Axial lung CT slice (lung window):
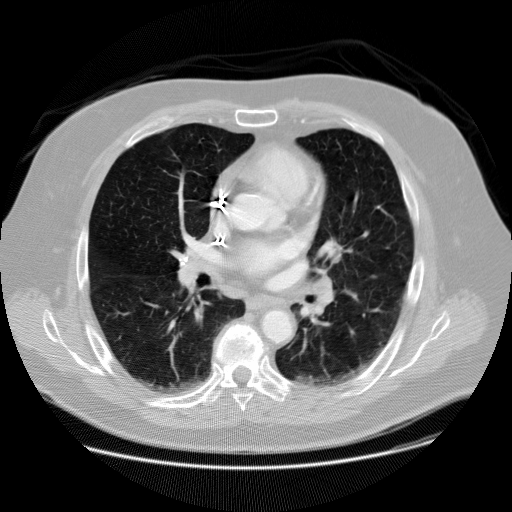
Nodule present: no